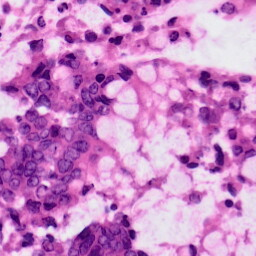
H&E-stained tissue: Colon